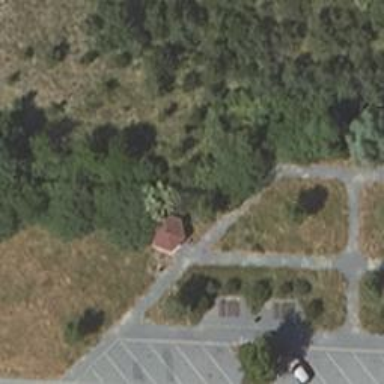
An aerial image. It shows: Picnic shelter designed for outdoor gatherings.